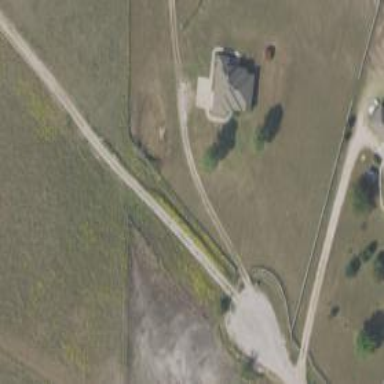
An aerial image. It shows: Driveway.